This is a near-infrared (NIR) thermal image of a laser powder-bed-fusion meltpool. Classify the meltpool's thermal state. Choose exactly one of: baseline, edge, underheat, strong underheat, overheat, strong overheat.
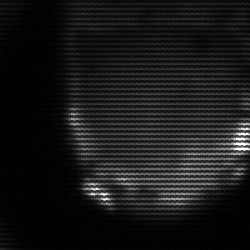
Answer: edge